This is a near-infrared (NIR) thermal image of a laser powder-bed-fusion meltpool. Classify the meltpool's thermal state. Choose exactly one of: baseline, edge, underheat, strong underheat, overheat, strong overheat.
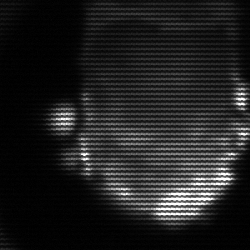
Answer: baseline